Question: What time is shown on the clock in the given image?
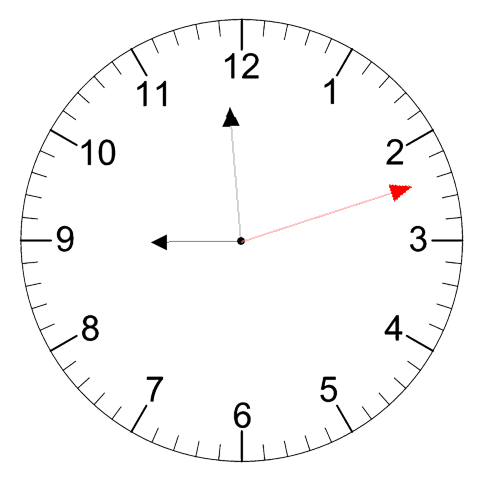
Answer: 08:59:12